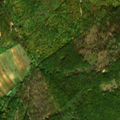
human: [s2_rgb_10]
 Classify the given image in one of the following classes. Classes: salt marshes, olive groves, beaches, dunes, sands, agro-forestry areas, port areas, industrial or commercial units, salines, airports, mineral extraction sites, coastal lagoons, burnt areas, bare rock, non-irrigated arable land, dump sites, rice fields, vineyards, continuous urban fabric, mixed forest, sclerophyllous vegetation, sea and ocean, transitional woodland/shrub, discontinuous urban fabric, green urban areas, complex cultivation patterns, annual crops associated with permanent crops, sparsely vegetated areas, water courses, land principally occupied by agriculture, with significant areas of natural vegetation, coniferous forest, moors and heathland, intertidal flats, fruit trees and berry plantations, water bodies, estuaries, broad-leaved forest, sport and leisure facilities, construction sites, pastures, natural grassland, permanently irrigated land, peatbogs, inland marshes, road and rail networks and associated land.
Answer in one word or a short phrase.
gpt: vineyards, broad-leaved forest, transitional woodland/shrub